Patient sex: M
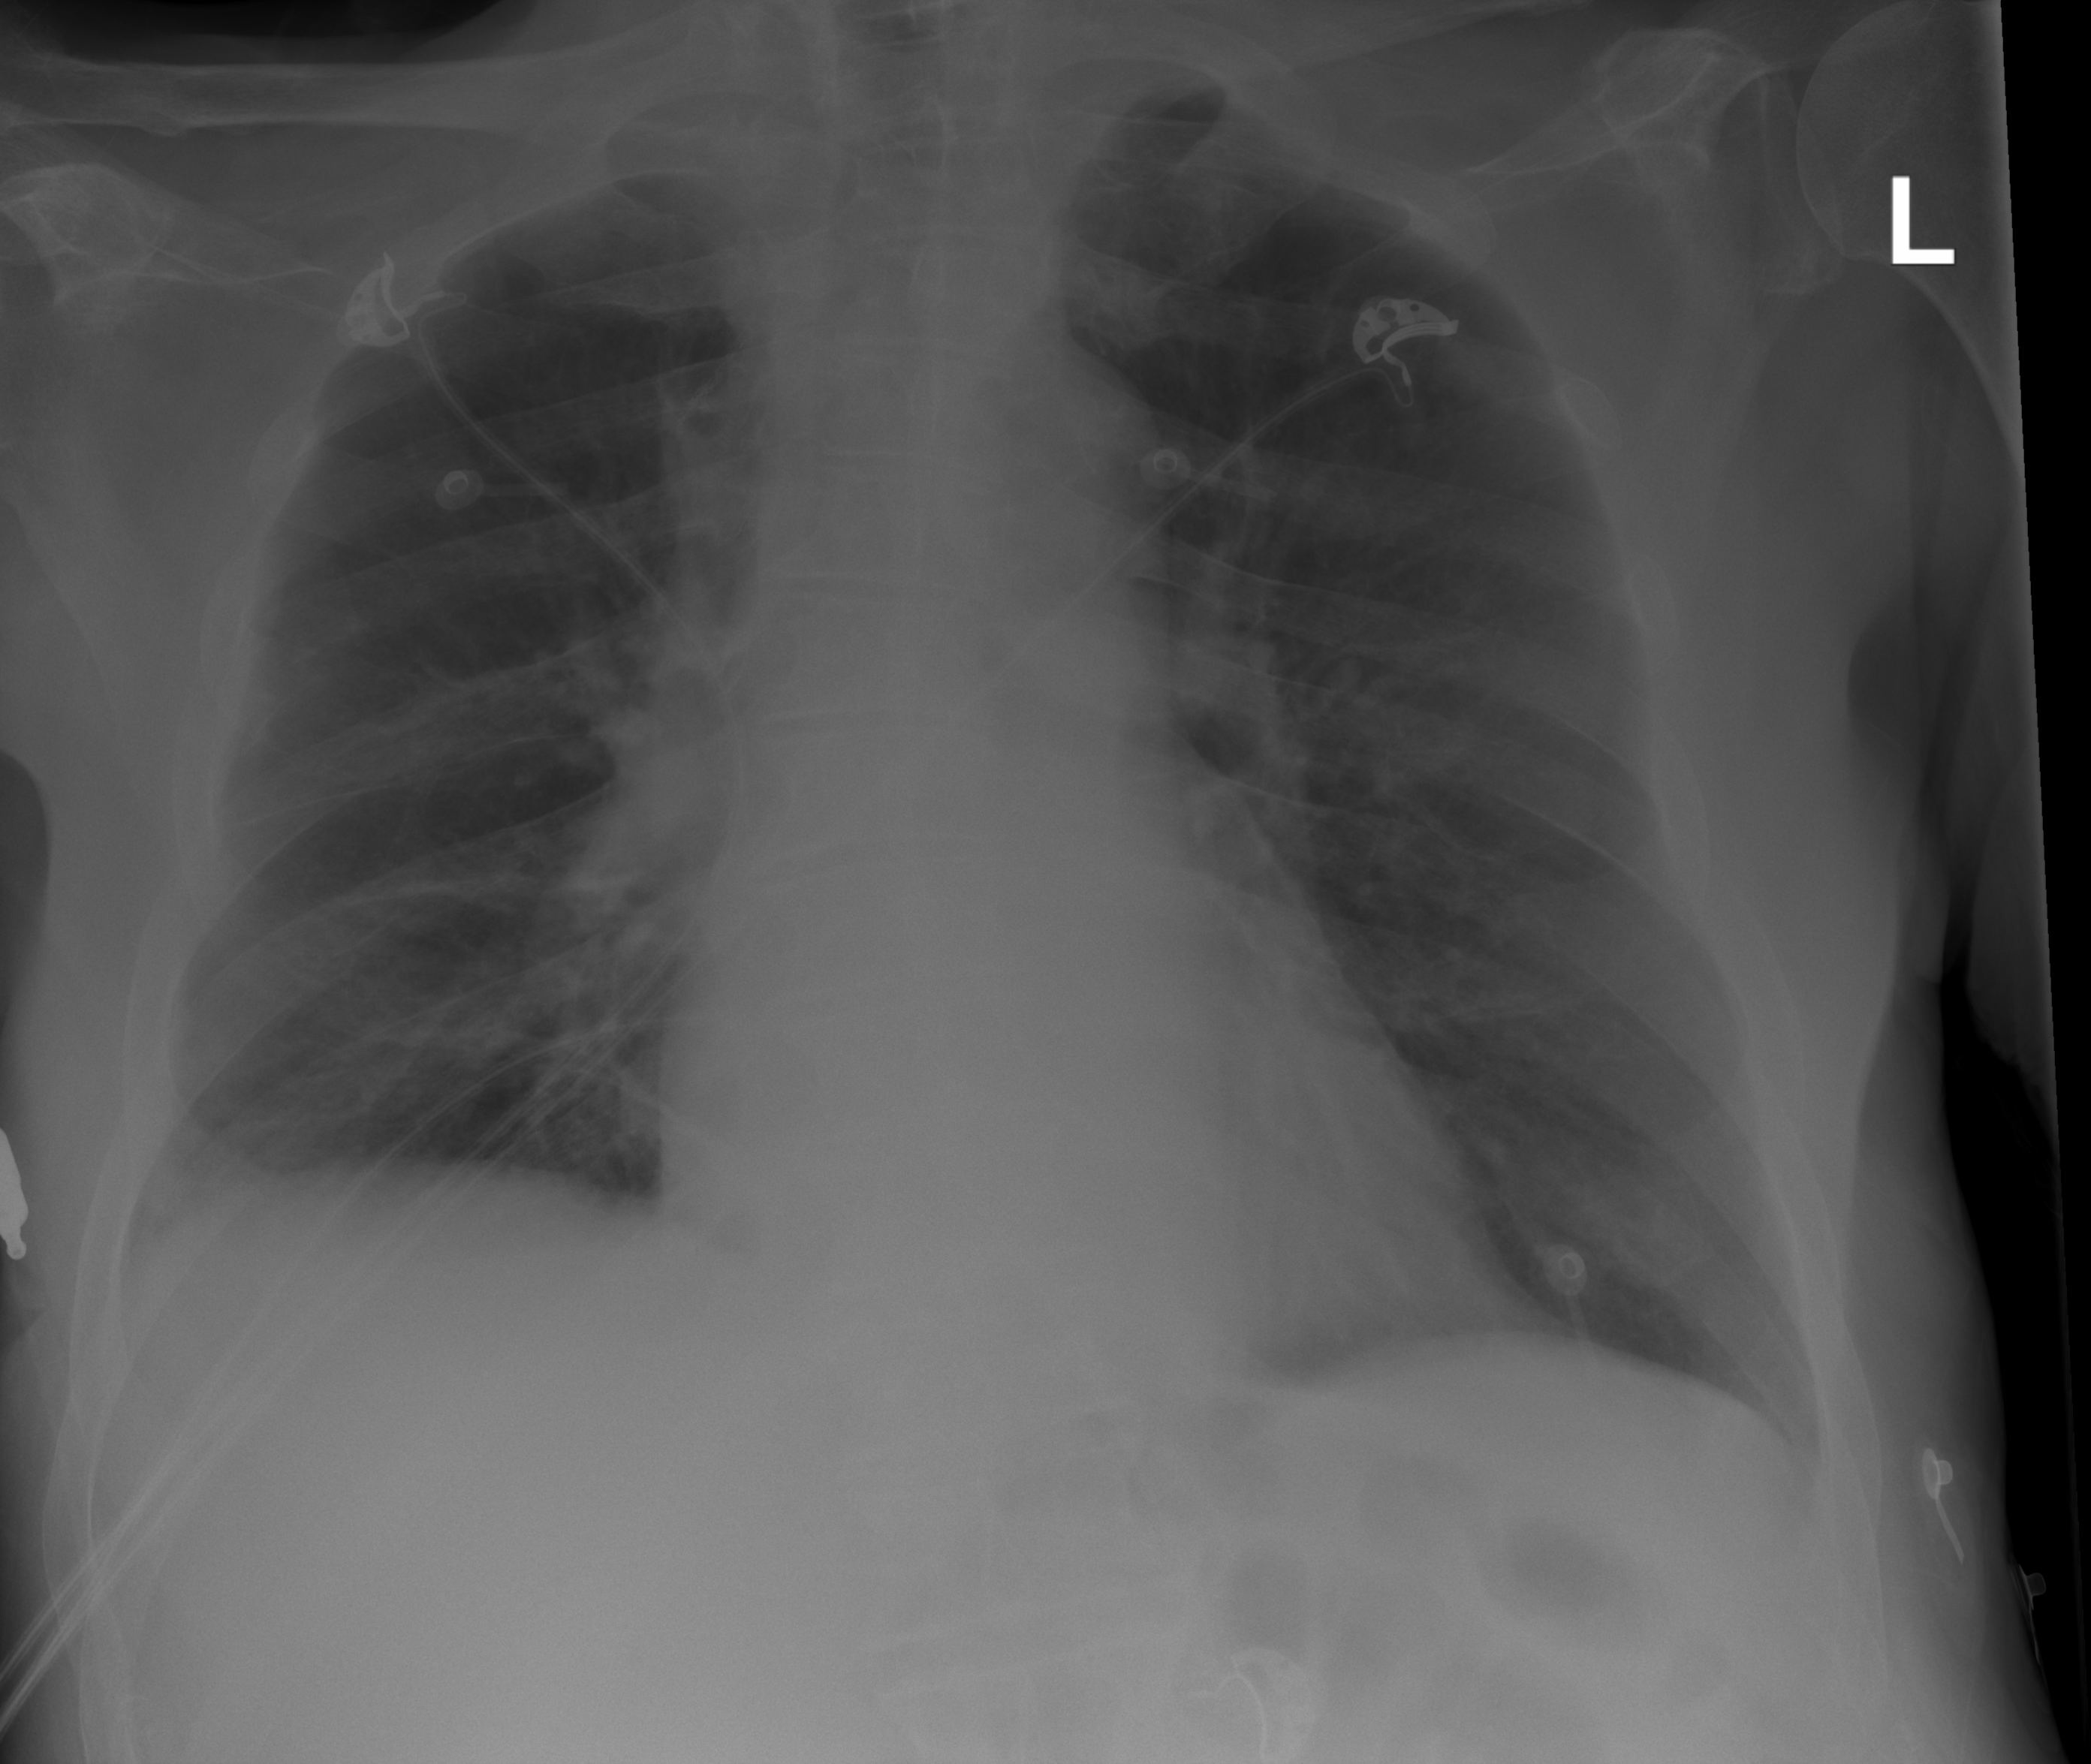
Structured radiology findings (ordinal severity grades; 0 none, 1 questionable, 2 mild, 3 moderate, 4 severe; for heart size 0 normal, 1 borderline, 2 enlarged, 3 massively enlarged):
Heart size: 0
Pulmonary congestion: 0
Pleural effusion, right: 0
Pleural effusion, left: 0
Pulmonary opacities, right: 0
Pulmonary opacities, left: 0
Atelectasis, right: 2
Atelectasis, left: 1